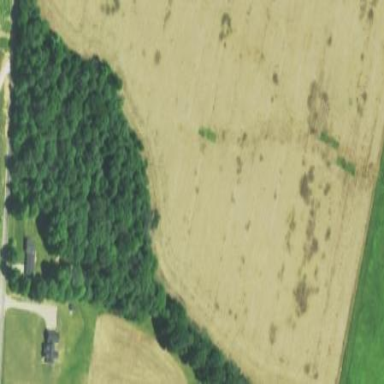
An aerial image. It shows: Serene woodland landscape.